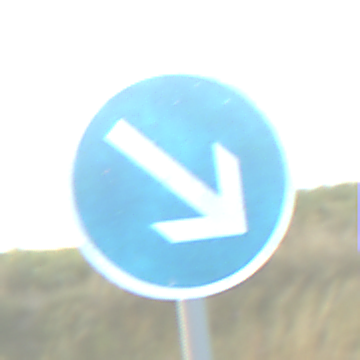
Verkehrszeichen: VorgeschriebeneVorbeifahrtRechts
Umgebung: Outdoor, RoadRail
Tageszeit: SunriseSunset
Wetter: PartlyCloudy
Licht: Natural
Jahreszeit: NotSpecified
Kontrast: MediumContrast